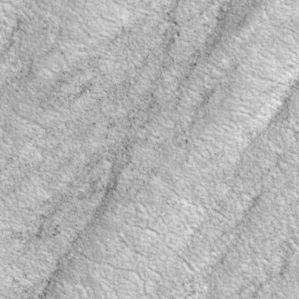
Label: non_frost